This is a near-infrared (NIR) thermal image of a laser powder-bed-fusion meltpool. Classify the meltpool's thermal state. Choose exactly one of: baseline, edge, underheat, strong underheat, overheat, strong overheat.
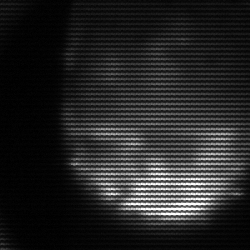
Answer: edge